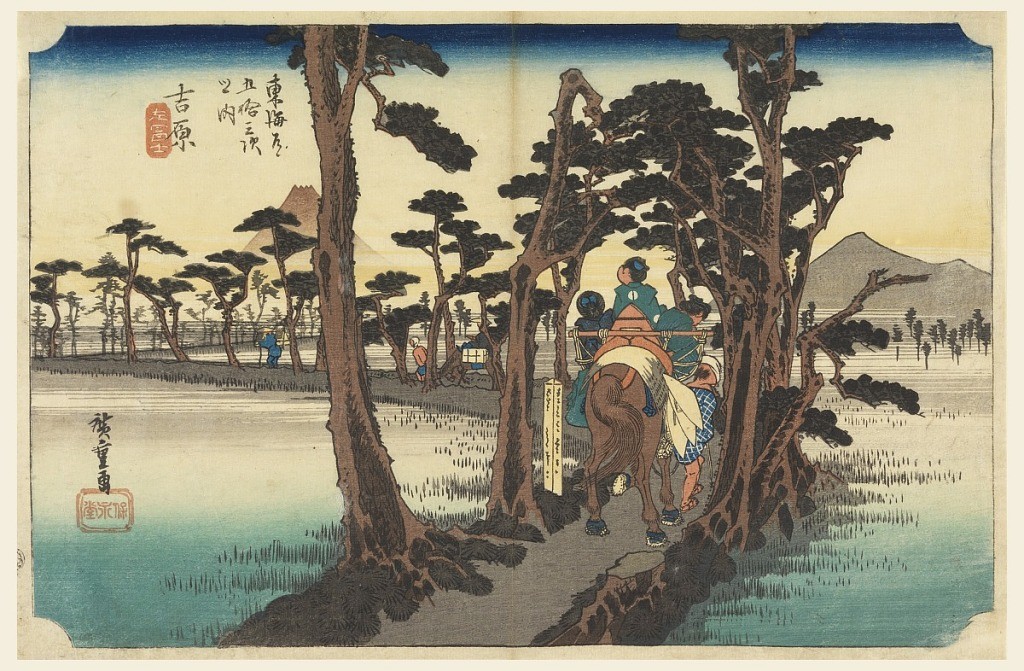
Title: Yoshiwara, Fuji, Rear View, in The Fifty-Three Stations of the Tokaido Road (Tokaido Gojusan Tsugi-no Uchi)
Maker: Ando Hiroshige, Japanese, 1797–1858
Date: ca. 1834
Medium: Woodblock print in colored ink on paper
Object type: Print
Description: Horse with three women in balanced saddle, led by man, pass along road edged with pine trees. Left, Fuji in distance. Right, peaks of other mountains.